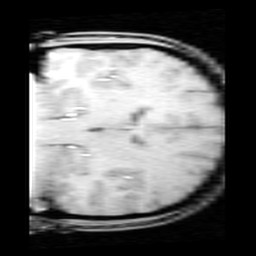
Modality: inplaneT1
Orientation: coronal
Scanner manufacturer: ge
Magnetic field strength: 3 T
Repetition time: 0.3 s
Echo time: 0.003584 s